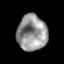
Tissue: prostate
Cell type: T cells
Senescence score: 0.3115
Nuclear area (px): 1050
Mean DAPI intensity: 148.493